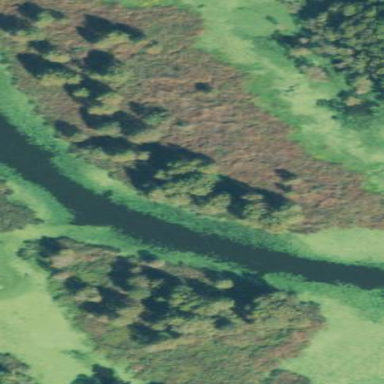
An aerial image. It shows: Bog wetland.